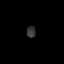
Tissue: lung
Cell type: Fibroblasts
Senescence score: 0.6219
Nuclear area (px): 105
Mean DAPI intensity: 51.314